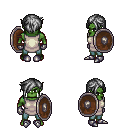
a pixel art fantasy rpg character, male body template, orc, green skin, white tunic, teal pants, gray pixie cut hairstyle, metal gloves, metal boots, shield, four views (front, back, left, right), 2x2 character sprite sheet, small pixel art, hard edges, no anti-aliasing